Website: bh-photo
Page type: receipt
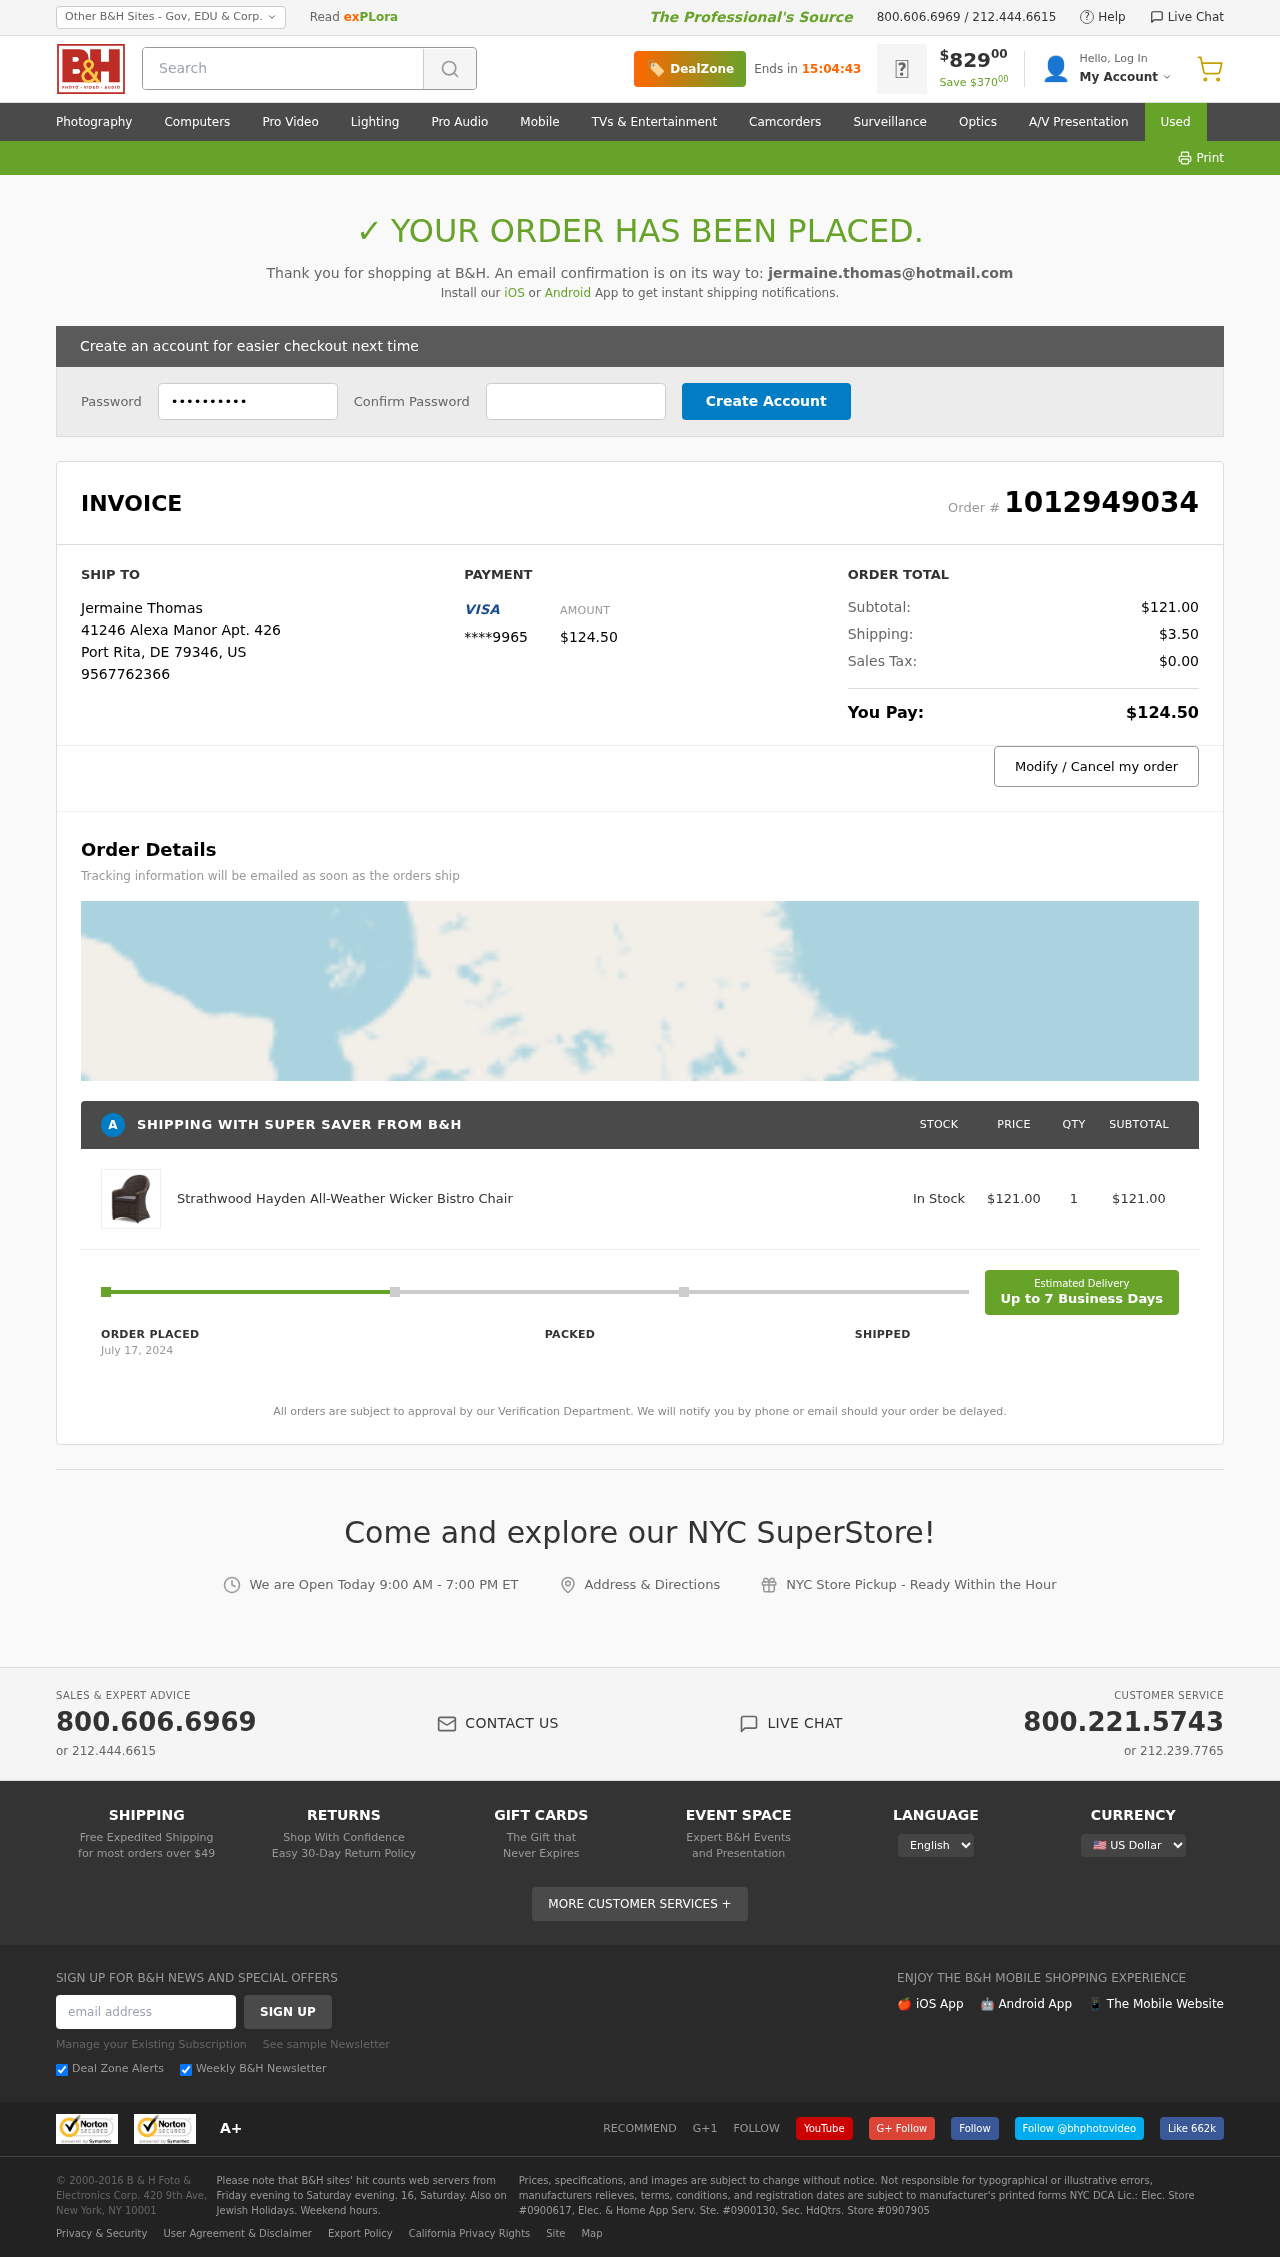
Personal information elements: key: PII_CARD_LAST4
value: ****9965
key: PII_CITY
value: Port Rita
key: PII_COUNTRY_CODE
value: US
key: PII_EMAIL
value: jermaine.thomas@hotmail.com
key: PII_FULLNAME
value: Jermaine Thomas
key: PII_PHONE
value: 9567762366
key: PII_POSTCODE
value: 79346
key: PII_STATE_ABBR
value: DE
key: PII_STREET
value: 41246 Alexa Manor Apt. 426
Product elements: key: PRODUCT1_NAME
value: Strathwood Hayden All-Weather Wicker Bistro Chair
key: PRODUCT1_PRICE
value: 121
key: PRODUCT1_QUANTITY
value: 1
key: PRODUCT1_SUBTOTAL
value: $121.00
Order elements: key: ORDER_ID
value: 1012949034
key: ORDER_TOTAL
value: $124.50
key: ORDER_SUBTOTAL
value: $121.00
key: ORDER_SHIPPING_COST
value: $3.50
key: ORDER_TAX
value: $0.00
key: ORDER_DATE
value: July 17, 2024
Search elements: key: HEADER_SEARCH
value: Search